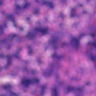
Metastatic tissue present: no